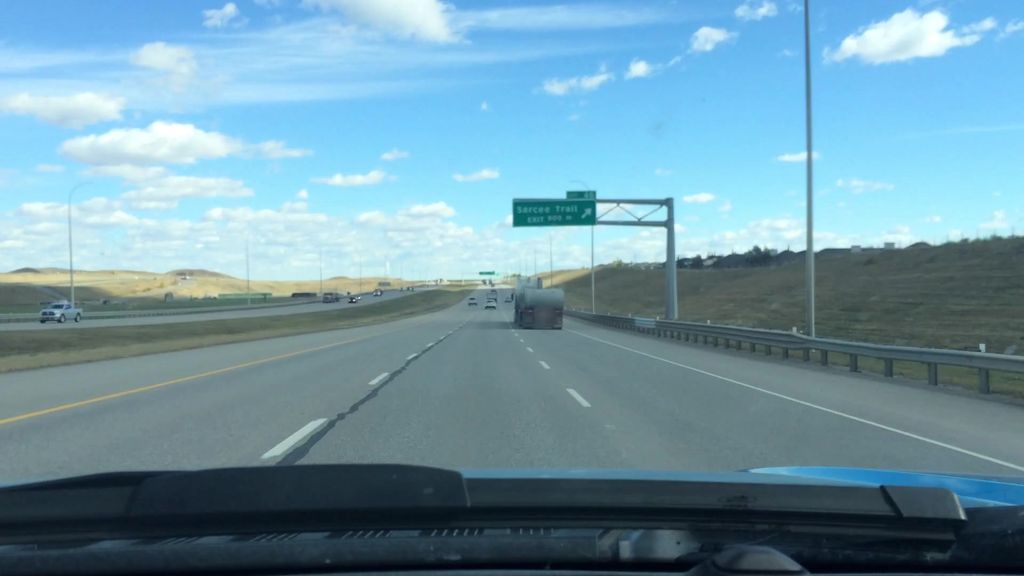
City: calgary